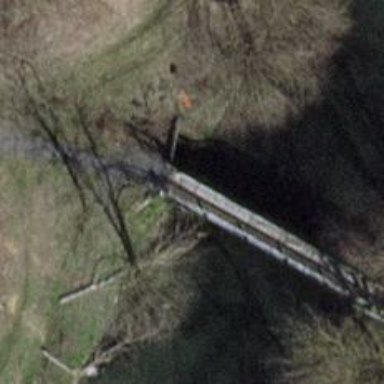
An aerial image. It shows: Bridge over unpaved path.